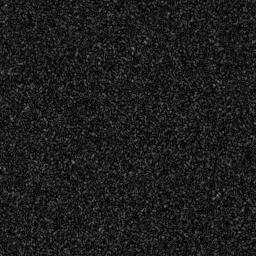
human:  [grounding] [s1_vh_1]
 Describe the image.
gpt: In the satellite image, there is  <ref>1 medium ship </ref> <box>[[9, 26, 15, 52, 0]]</box> located at left,  <ref>1 medium ship </ref> <box>[[49, 50, 57, 62, 0]]</box> located at center.